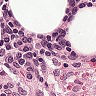
Metastatic tissue present: no